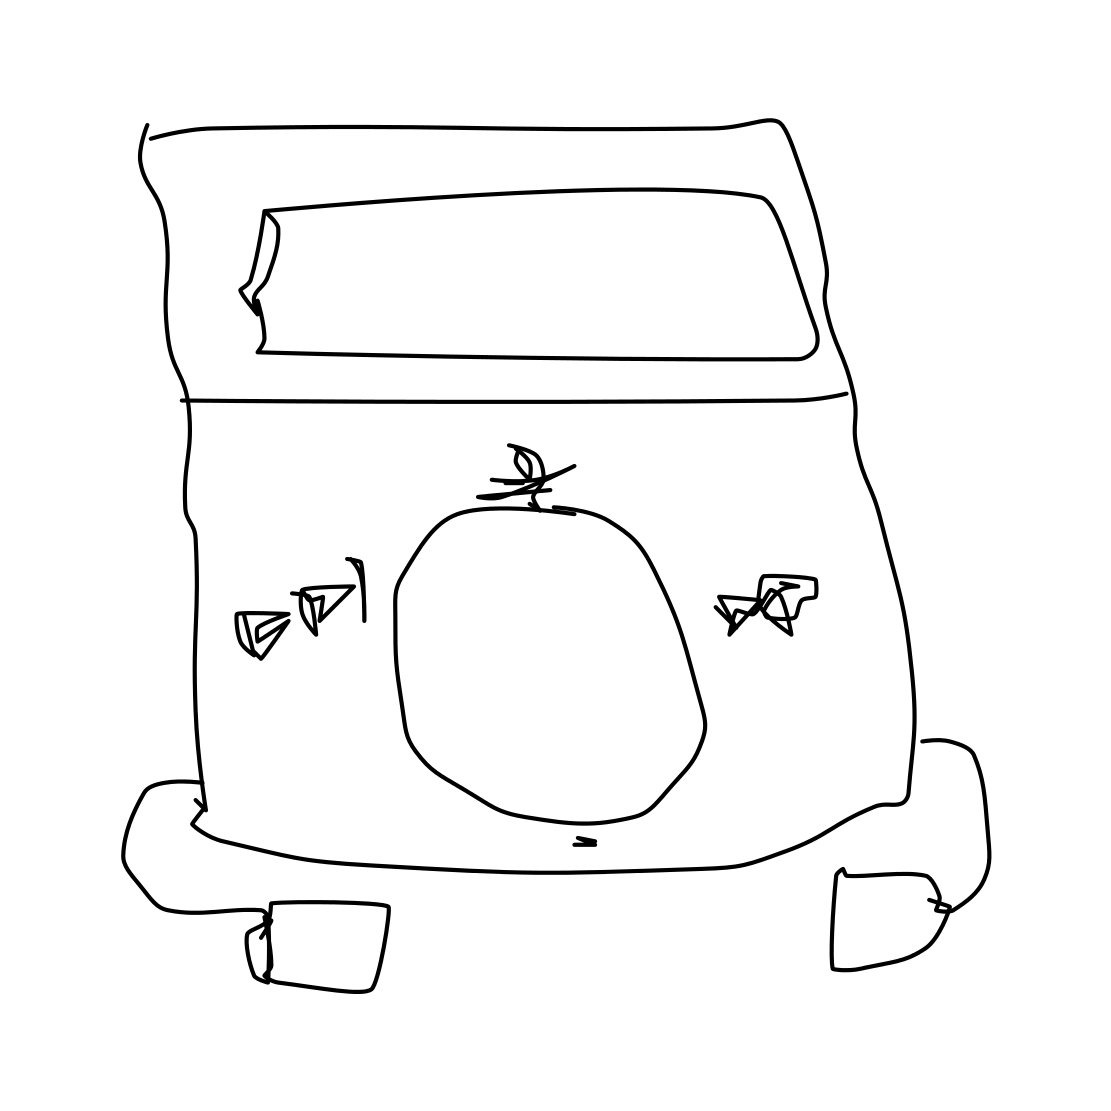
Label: ipod